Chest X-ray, PA view. Patient: 42 years old, sex F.
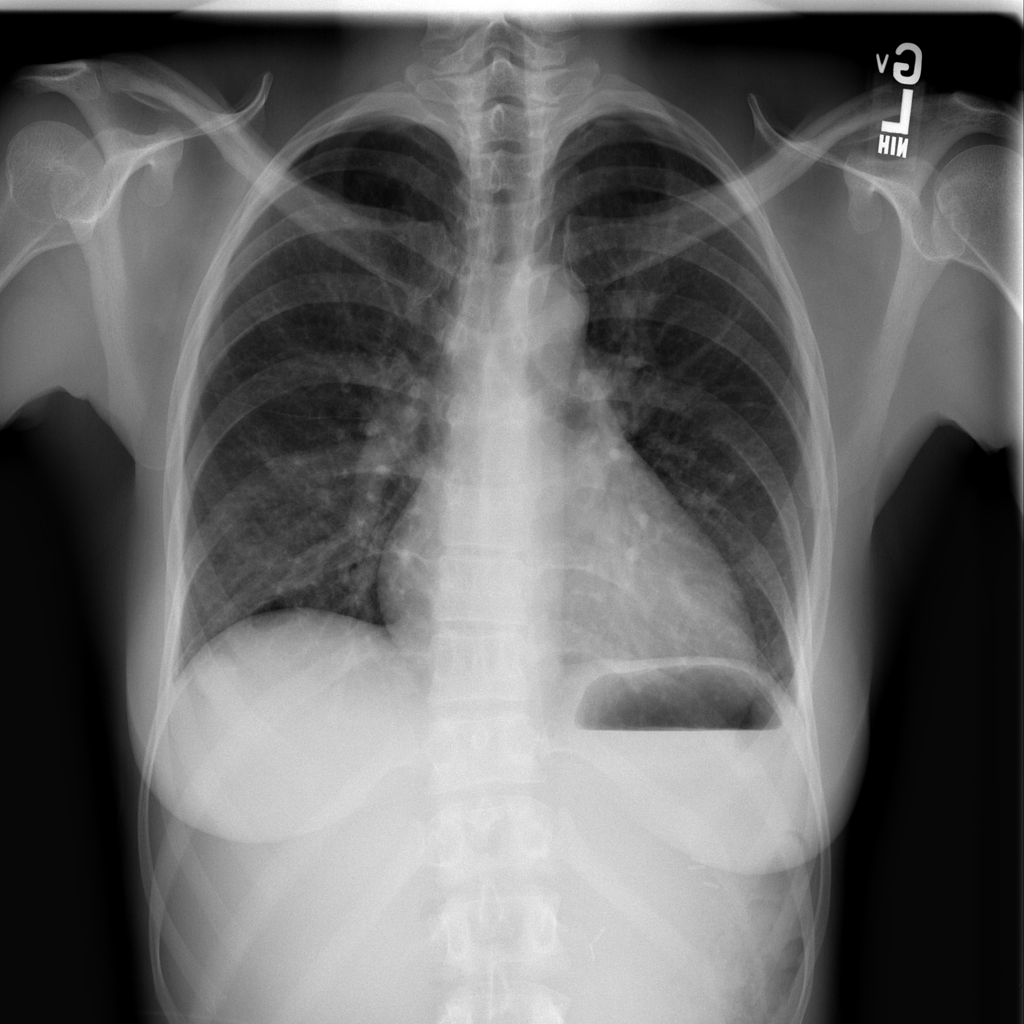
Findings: No Finding